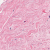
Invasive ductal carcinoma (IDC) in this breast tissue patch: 0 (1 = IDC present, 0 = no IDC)